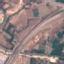
Land use / land cover: Highway